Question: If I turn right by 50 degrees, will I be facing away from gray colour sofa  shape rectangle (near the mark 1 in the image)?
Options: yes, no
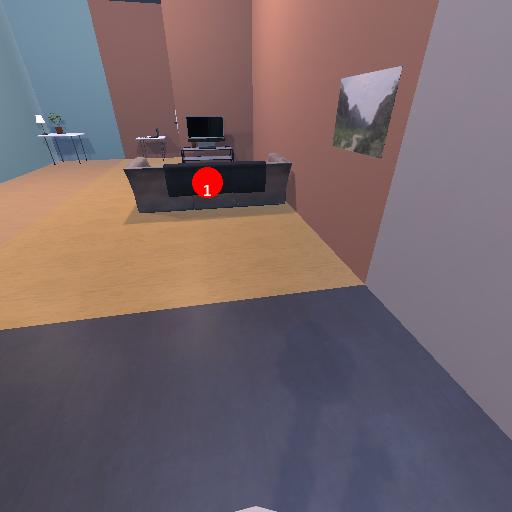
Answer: yes